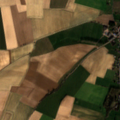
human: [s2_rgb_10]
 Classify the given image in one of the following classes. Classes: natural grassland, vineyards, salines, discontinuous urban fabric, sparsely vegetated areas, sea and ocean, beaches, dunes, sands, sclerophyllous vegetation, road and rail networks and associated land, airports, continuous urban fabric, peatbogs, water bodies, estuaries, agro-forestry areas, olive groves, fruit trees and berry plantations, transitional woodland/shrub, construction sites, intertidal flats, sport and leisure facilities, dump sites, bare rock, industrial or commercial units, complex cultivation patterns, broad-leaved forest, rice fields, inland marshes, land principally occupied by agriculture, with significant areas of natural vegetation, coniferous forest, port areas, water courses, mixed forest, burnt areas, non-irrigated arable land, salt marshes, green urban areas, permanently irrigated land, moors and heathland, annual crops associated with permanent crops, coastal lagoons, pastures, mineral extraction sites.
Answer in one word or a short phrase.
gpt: discontinuous urban fabric, non-irrigated arable land, pastures, land principally occupied by agriculture, with significant areas of natural vegetation